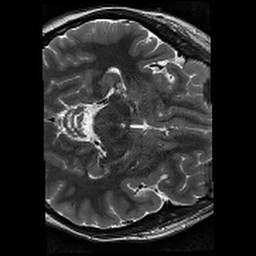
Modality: T2w
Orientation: axial
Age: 18
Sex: female